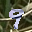
Label: 9